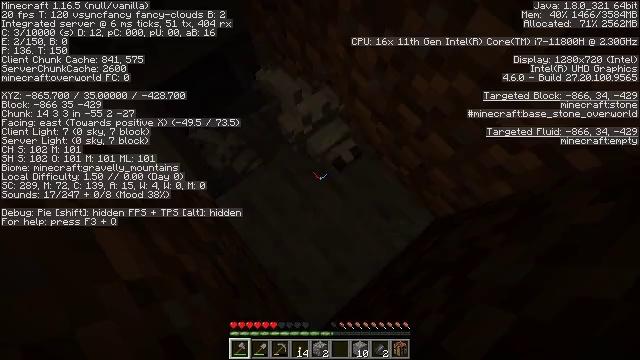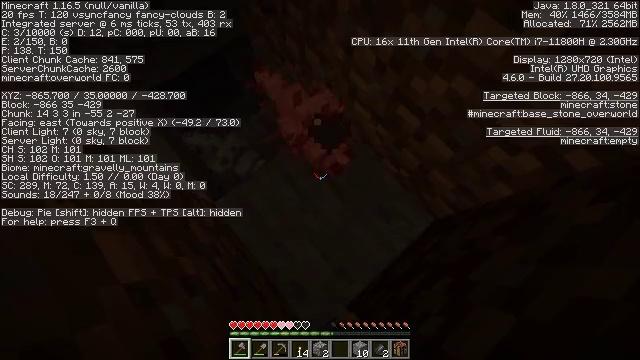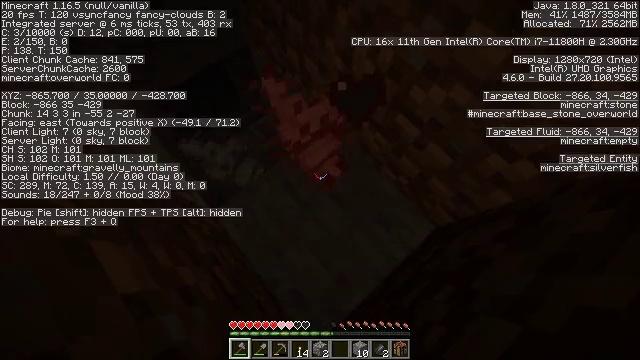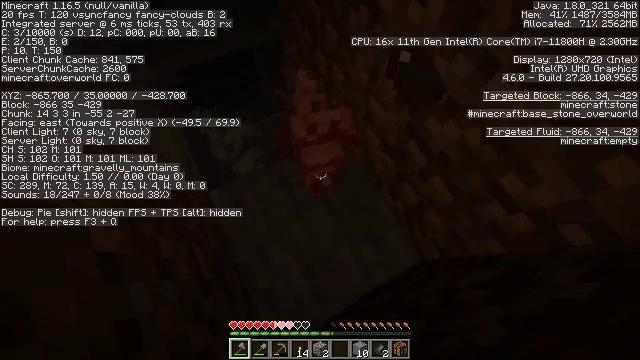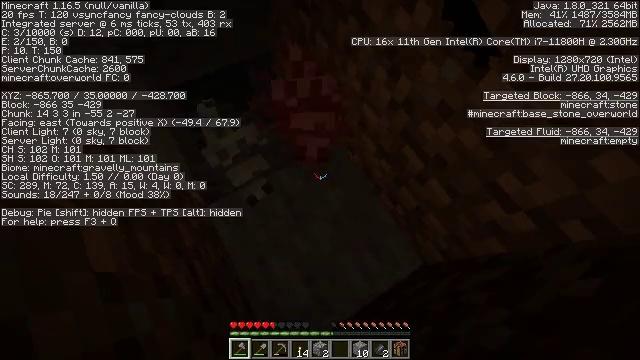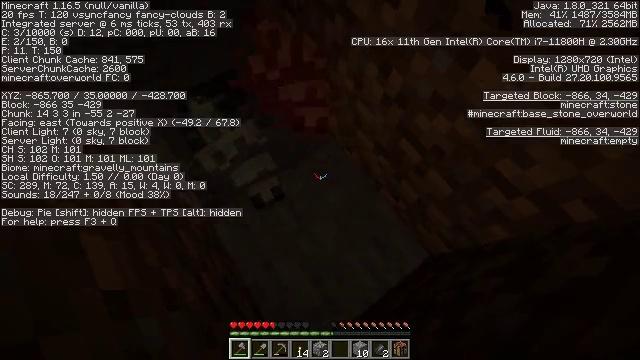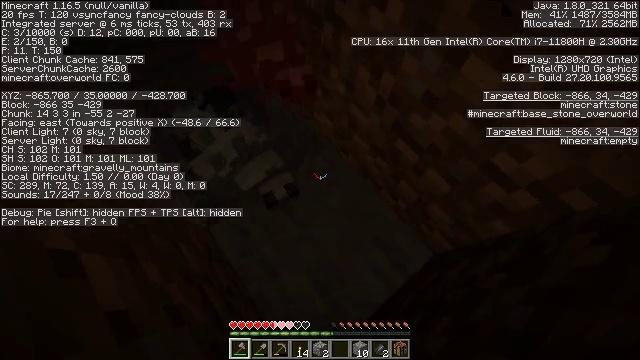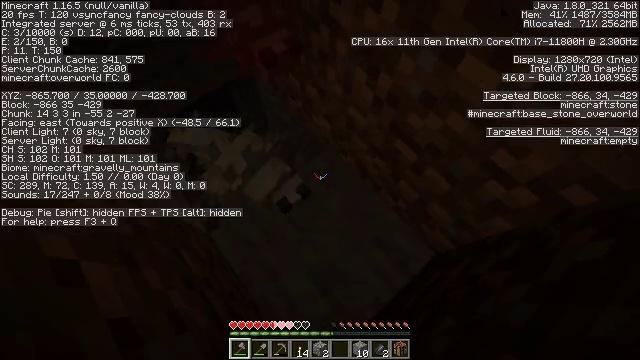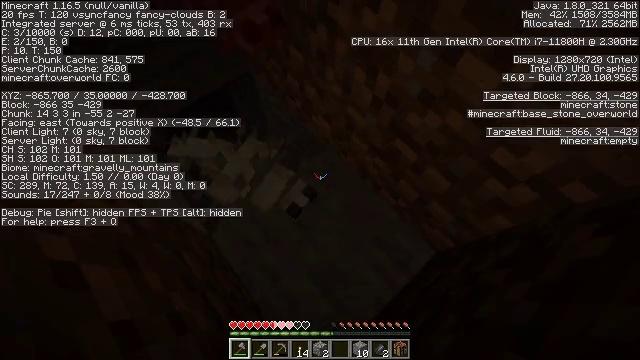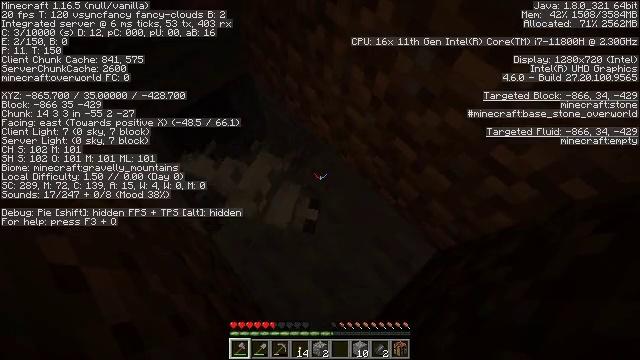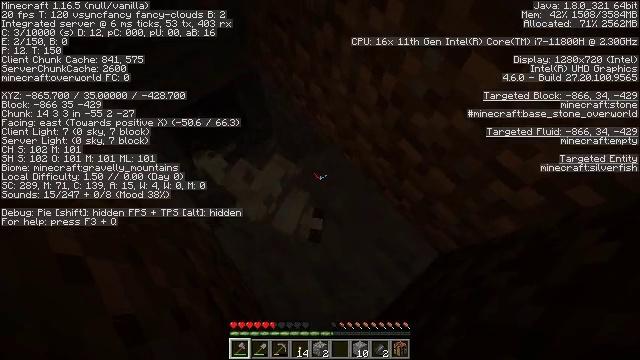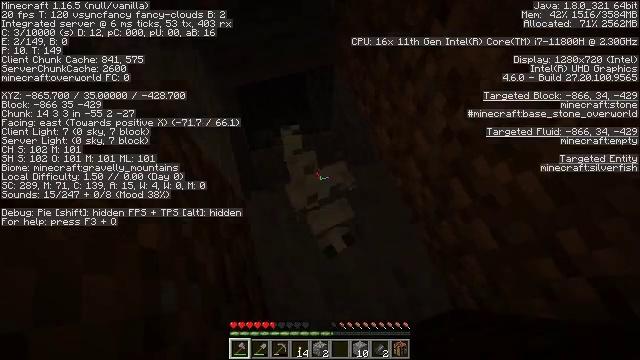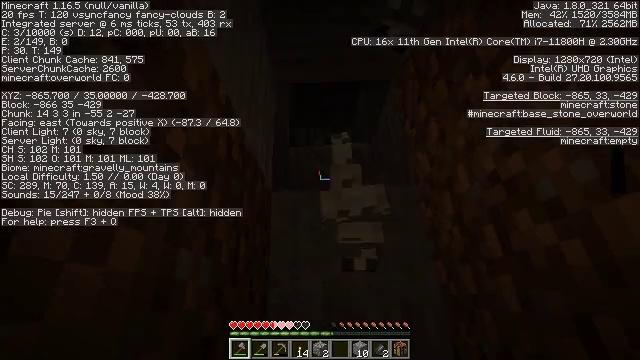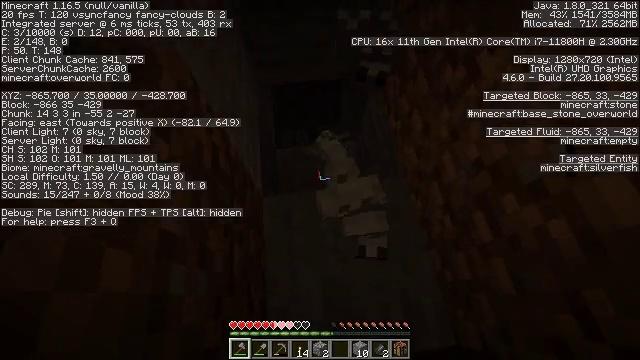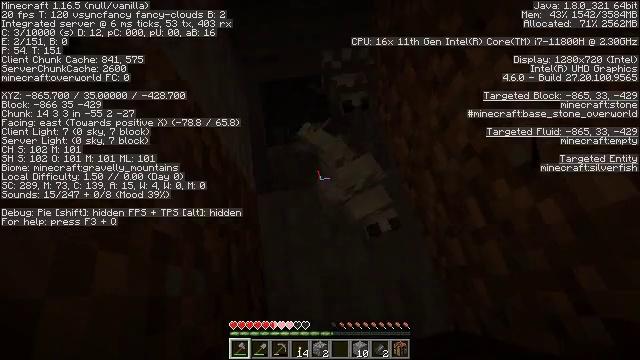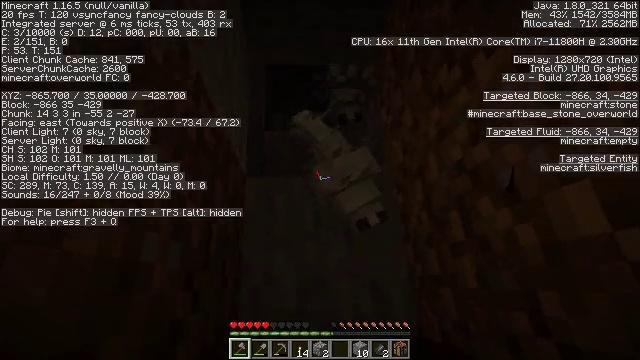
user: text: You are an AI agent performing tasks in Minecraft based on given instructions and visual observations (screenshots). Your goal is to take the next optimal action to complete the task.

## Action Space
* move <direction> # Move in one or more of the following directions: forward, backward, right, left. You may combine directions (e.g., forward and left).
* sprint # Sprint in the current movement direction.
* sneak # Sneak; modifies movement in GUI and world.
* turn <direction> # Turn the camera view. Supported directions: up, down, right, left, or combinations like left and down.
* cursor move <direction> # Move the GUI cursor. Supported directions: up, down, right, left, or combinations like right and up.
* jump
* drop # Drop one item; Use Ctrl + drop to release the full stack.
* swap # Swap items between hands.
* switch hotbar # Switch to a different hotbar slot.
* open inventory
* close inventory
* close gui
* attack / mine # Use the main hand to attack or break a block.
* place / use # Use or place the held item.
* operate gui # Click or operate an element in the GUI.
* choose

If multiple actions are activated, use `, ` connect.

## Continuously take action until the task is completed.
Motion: motion action
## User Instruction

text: Combat the silverfish.
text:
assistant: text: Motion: attack / mine
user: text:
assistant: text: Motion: turn up, attack / mine
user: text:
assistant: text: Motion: turn up
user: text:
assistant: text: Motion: turn up, attack / mine
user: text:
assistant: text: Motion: attack / mine
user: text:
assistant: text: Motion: turn up, attack / mine
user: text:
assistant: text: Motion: attack / mine
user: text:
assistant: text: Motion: no_op
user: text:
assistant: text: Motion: attack / mine
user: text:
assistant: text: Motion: turn left, attack / mine
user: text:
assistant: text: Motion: turn left
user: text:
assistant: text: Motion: turn left and up
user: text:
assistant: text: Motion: turn right, attack / mine
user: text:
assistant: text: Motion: turn right, attack / mine
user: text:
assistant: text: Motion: turn right and down, attack / mine
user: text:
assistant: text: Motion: no_op
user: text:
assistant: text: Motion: attack / mine
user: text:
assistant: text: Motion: attack / mine